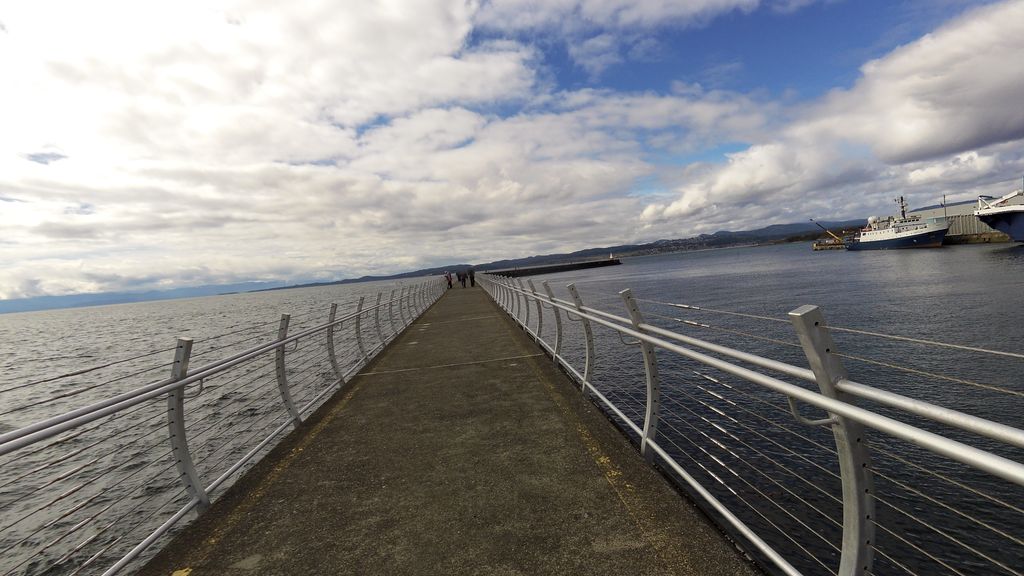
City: victoria